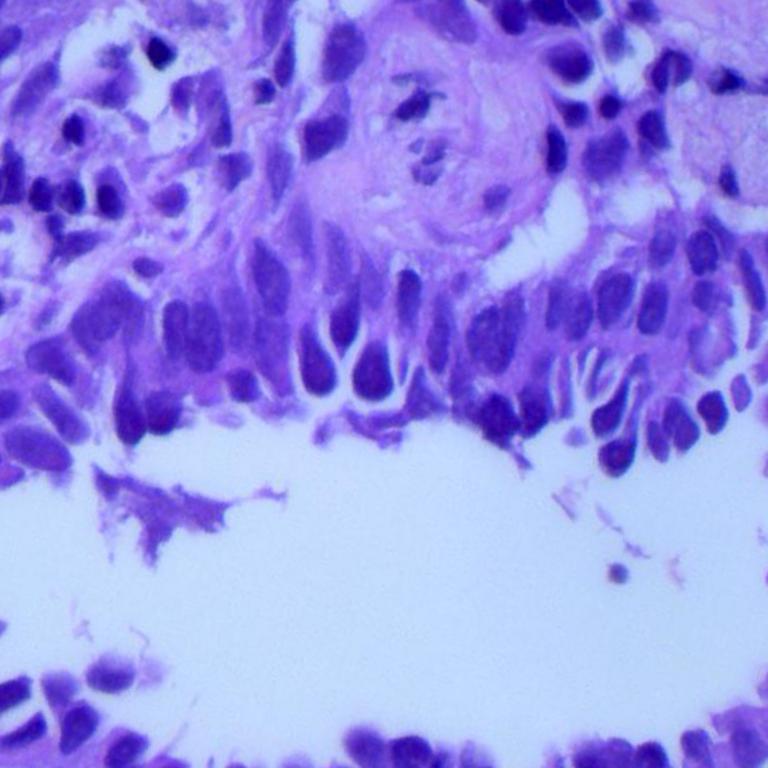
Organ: lung
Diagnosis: adenocarcinomas